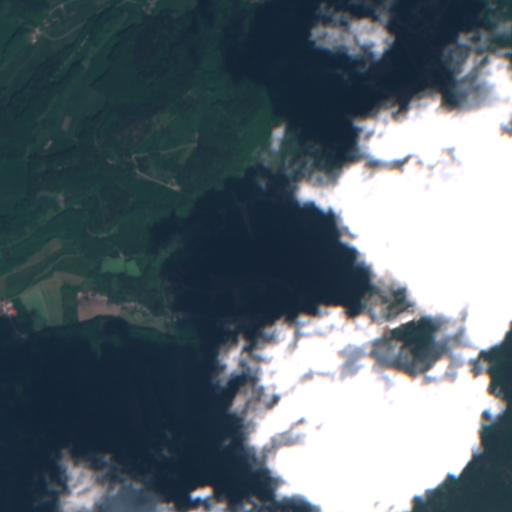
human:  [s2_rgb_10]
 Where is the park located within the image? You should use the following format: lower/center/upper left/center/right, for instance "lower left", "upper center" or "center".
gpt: The park is located in the upper right of the image.
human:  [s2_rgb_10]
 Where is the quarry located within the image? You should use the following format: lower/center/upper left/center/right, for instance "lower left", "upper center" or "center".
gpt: The quarry is located in the lower right of the image.
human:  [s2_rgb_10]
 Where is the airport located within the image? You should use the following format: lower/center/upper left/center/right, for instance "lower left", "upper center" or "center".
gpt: There is no airport in the image.